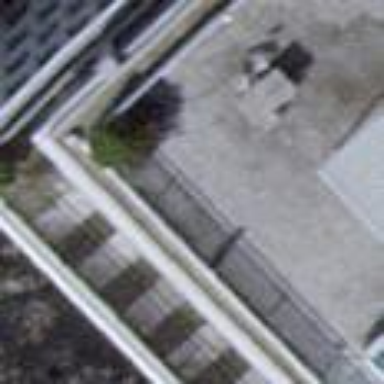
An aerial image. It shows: The building has flat roof oriented across.